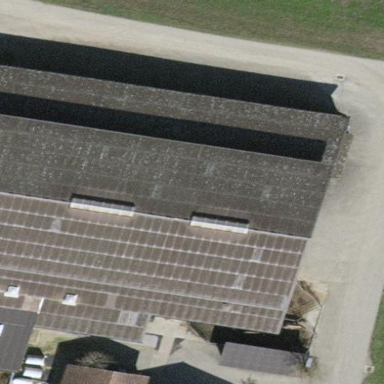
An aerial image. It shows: Barn.